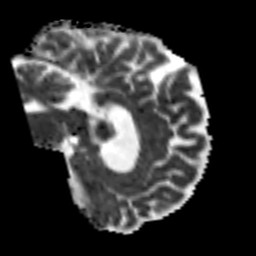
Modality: MD
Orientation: sagittal
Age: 74
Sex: male
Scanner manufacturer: siemens
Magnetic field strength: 3 T
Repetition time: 7.3 s
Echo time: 0.087 s